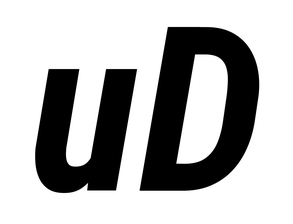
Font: Roboto-Italic_Condensed_Bold_Italic